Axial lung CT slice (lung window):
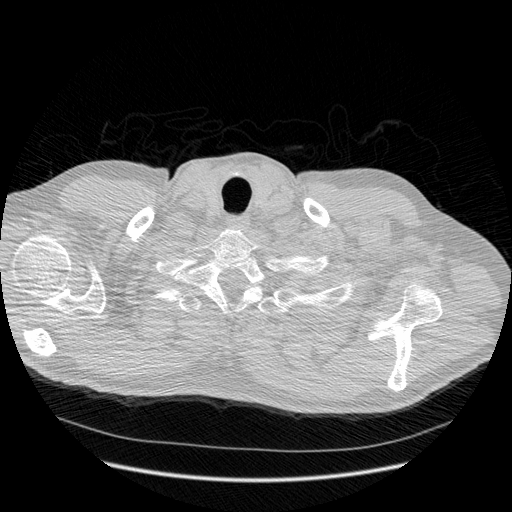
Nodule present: no